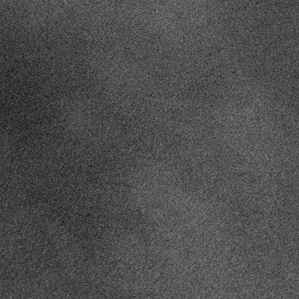
Label: frost